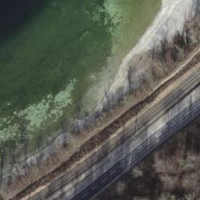
EUNIS habitat code: 14
Species observed at this site:
Viviparus ater